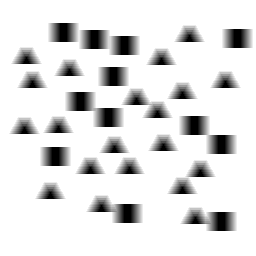
Squares: 12
Triangles: 20
Stars: 0
Total shapes: 32